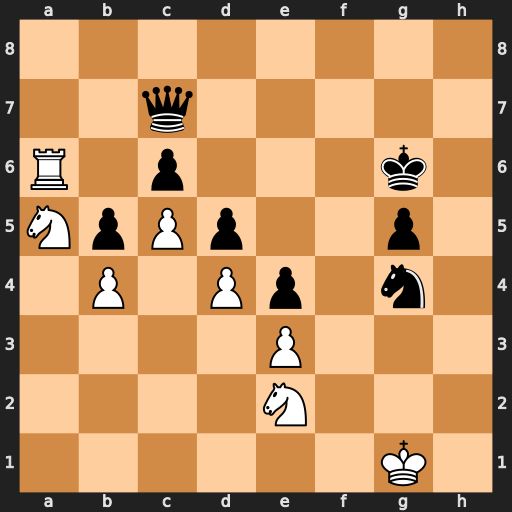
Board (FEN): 8/2q5/R1p3k1/NpPp2p1/1P1Pp1n1/4P3/4N3/6K1
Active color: w
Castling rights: -
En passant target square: -
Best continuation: Rxc6+ Qxc6 Nxc6